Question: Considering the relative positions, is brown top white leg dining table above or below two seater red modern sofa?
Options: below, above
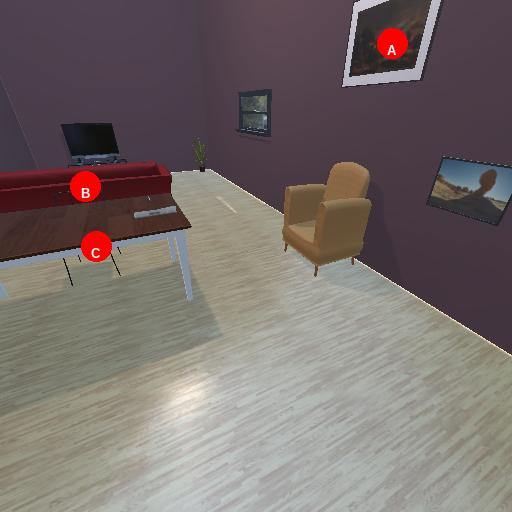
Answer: below